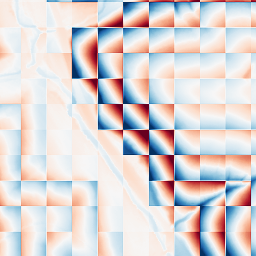
Category: wavelet
Decomposition family: wavelet_biorthogonal
Decomposition parameters: wavelet: bior1.3
level: 5
Upsampling method: bspline
Upsampling parameters: scale: 8
Upsampling scale: 8